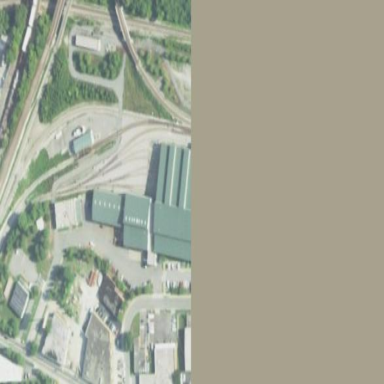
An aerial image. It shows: Railway area.